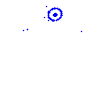
Particle: kaon